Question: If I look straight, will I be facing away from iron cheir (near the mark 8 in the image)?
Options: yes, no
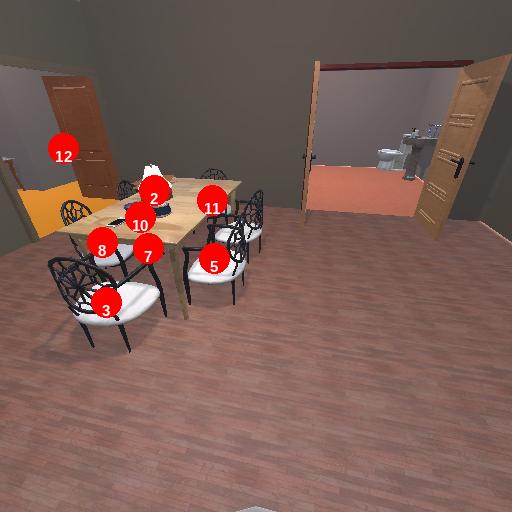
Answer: yes